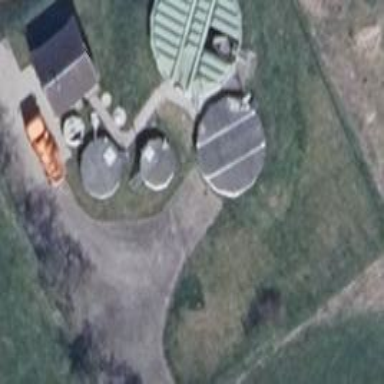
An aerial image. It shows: Wastewater plant.